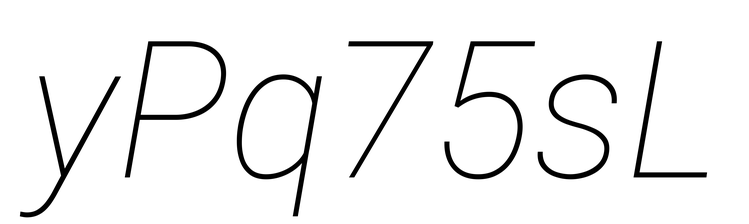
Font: Roboto-Italic_Thin_Italic